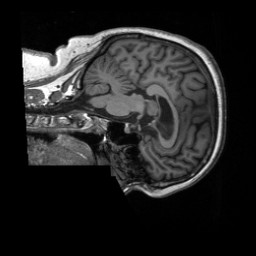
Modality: T1w
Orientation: sagittal
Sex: female
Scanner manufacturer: siemens
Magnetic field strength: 3 T
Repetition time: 2.3 s
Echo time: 0.00226 s